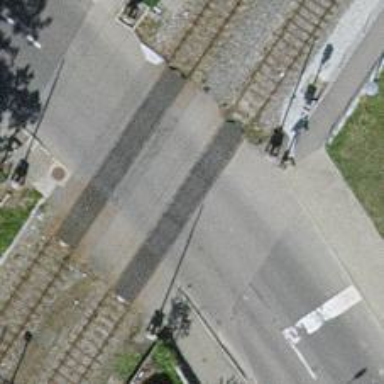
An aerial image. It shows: Level crossing with double half barrier.